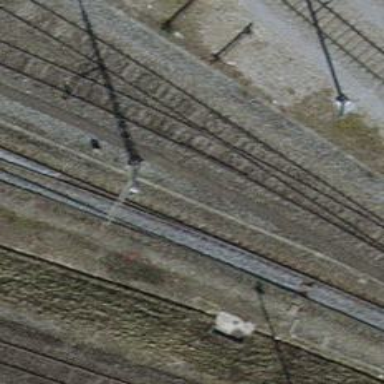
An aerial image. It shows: Rail yard with electrified contact lines for the railway.